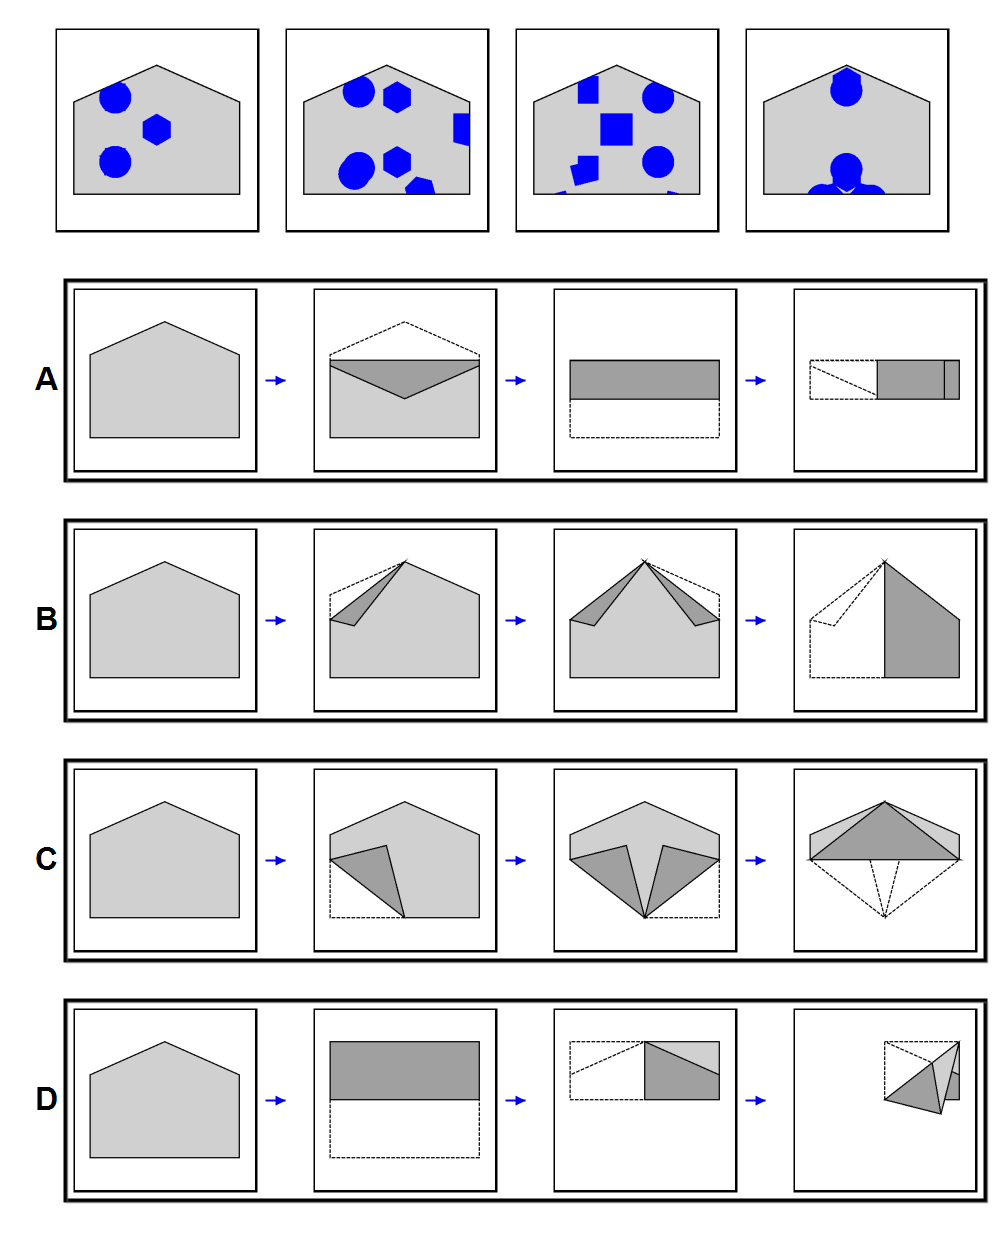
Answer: C